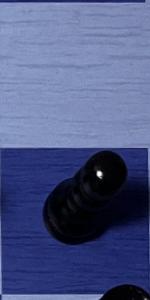
Label: Pawn_Black